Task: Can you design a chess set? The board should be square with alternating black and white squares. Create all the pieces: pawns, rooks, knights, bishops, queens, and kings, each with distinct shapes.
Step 4148:
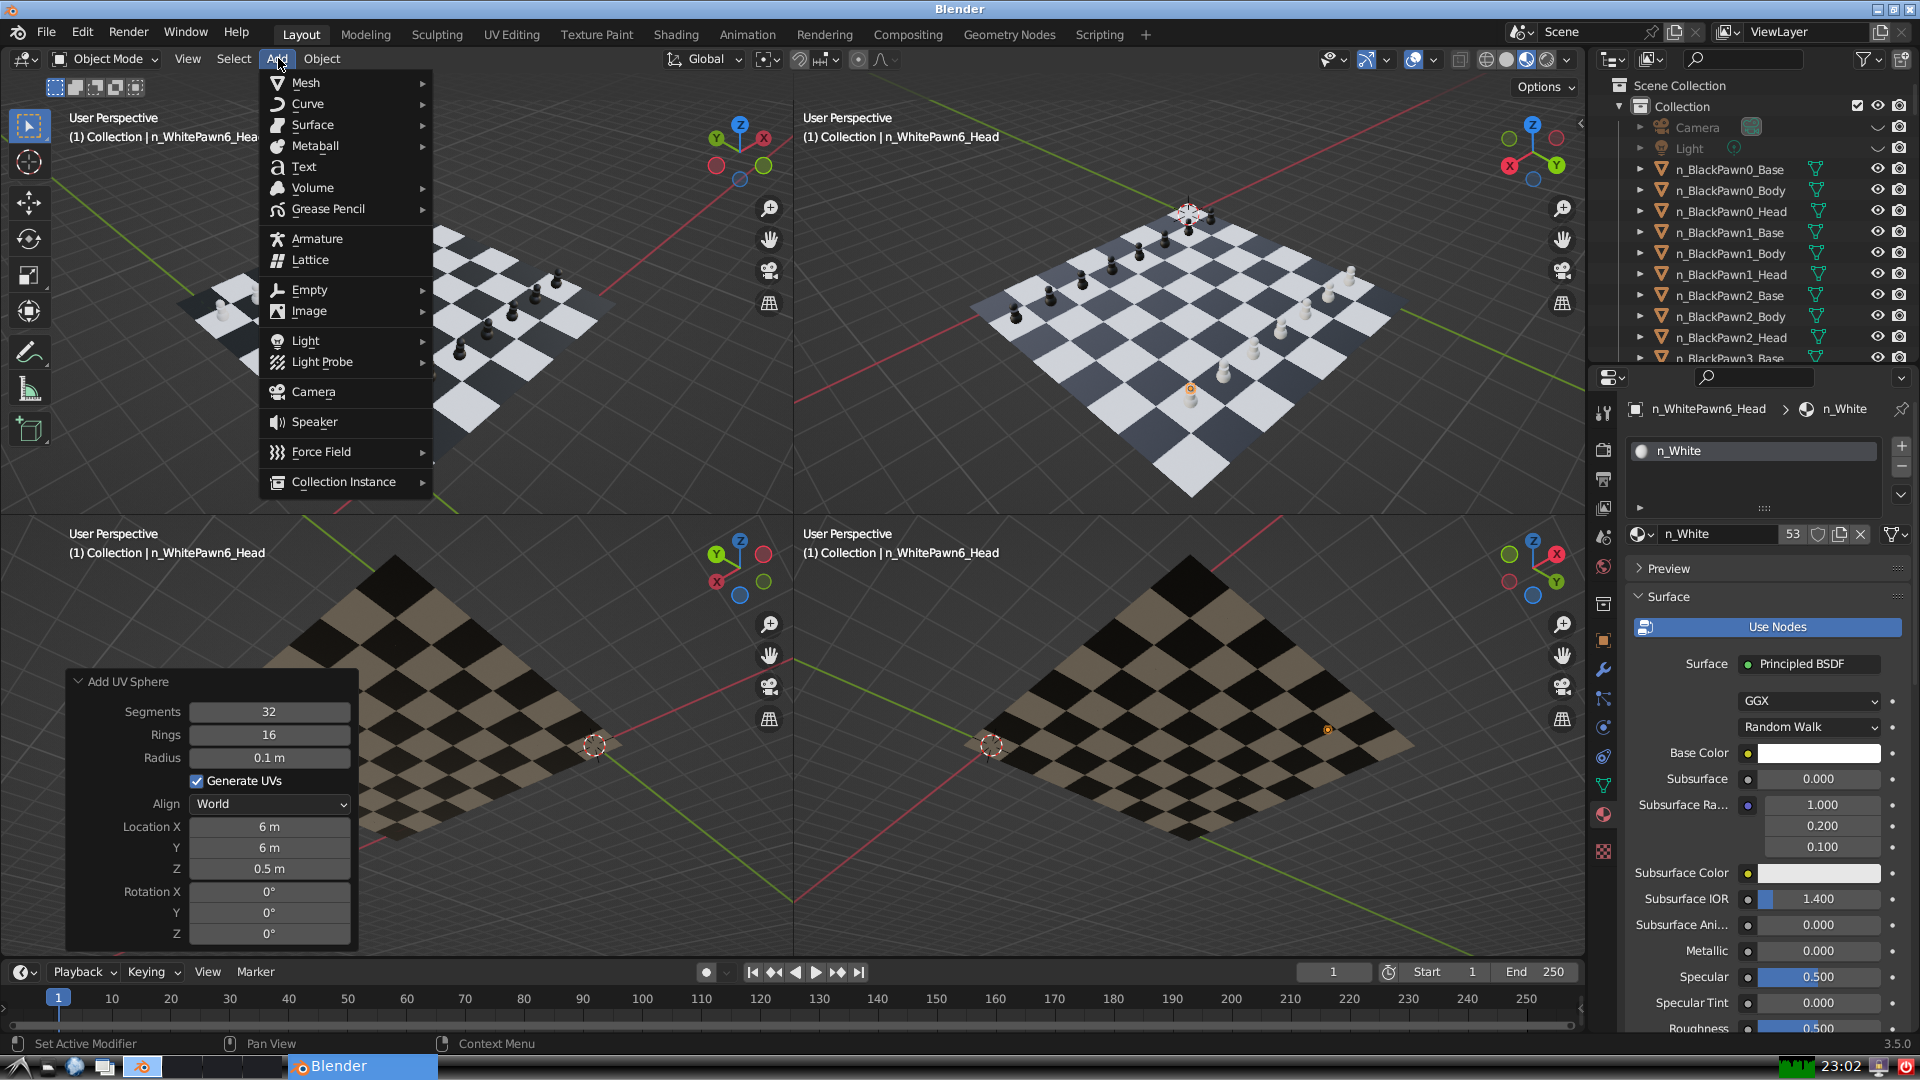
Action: {"mouse_move": [304, 82]}